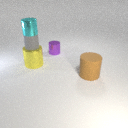
small cyan metal cylinder above small gray rubber cylinder